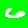
Digit: 6